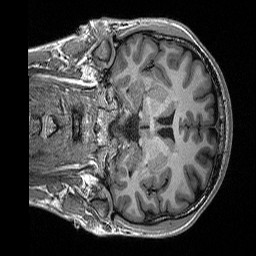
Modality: T1w
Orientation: coronal
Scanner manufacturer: siemens
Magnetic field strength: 3 T
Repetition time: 2.3 s
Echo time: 0.00298 s